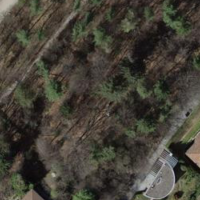
EUNIS habitat code: 44
Species observed at this site:
Sciurus vulgaris
Garrulus glandarius
Fringilla coelebs